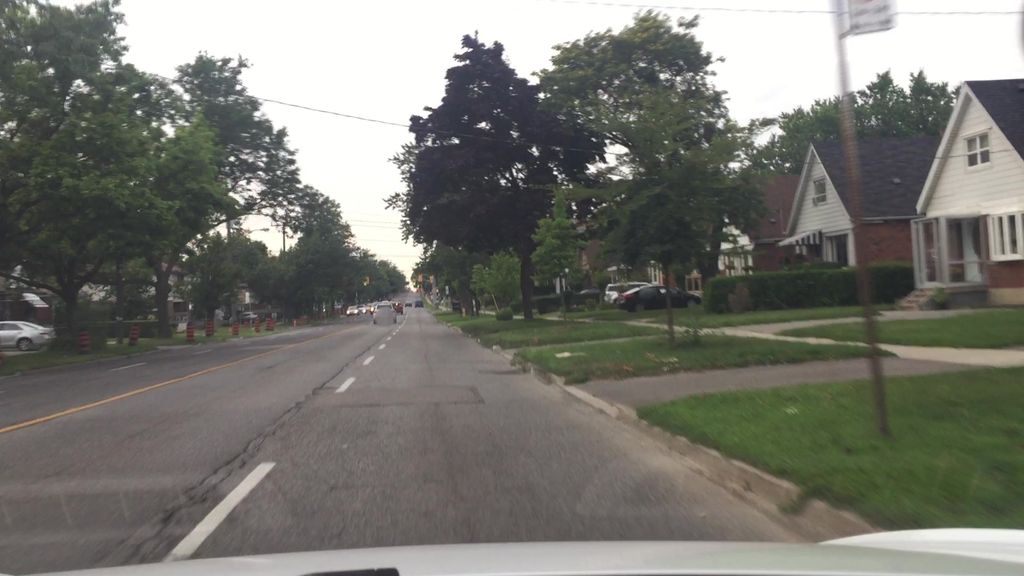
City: toronto